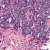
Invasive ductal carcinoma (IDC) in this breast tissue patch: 1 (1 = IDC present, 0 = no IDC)